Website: walmart
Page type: order-returns
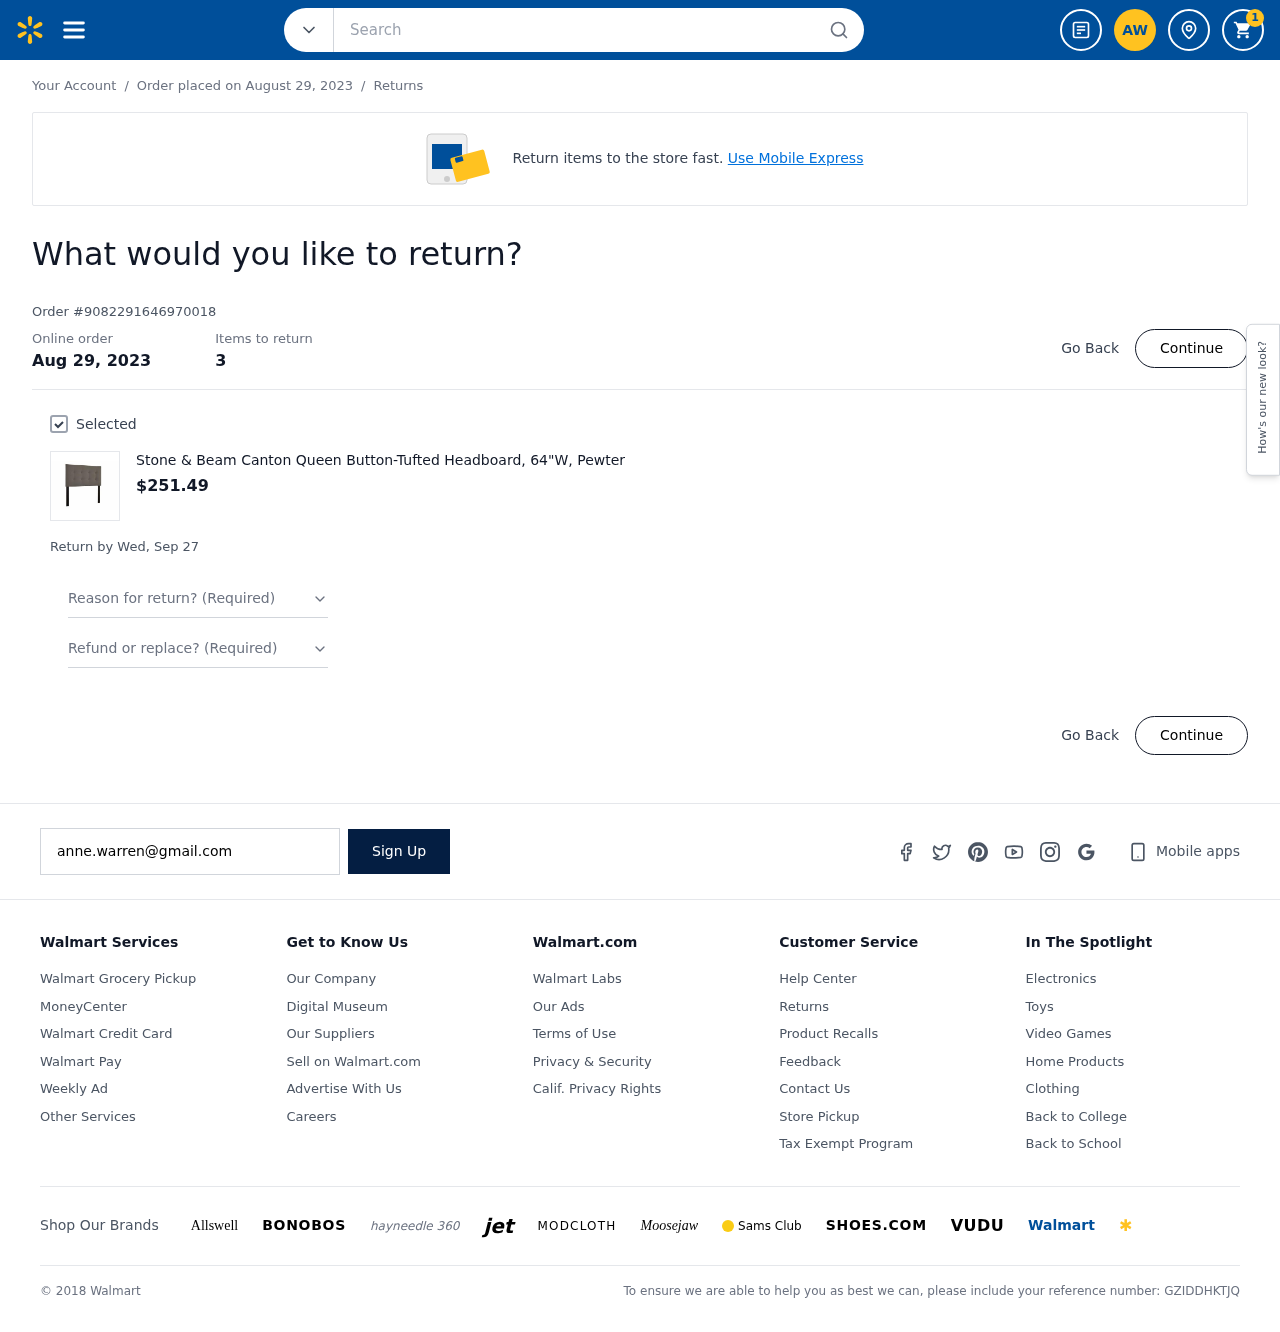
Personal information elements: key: PII_EMAIL
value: anne.warren@gmail.com
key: PII_INITIALS
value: AW
Product elements: key: PRODUCT1_NAME
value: Stone & Beam Canton Queen Button-Tufted Headboard, 64"W, Pewter
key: PRODUCT1_PRICE
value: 251.49
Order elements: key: ORDER_NUM_ITEMS
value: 1
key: ORDER_DATE
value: Order placed on August 29, 2023
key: ORDER_DATE
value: Aug 29, 2023
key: ORDER_ID
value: Order #9082291646970018
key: ORDER_NUM_ITEMS
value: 3
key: ORDER_RETURN_BY_DATE
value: Return by Wed, Sep 27
Search elements: key: HEADER_SEARCH
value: Search